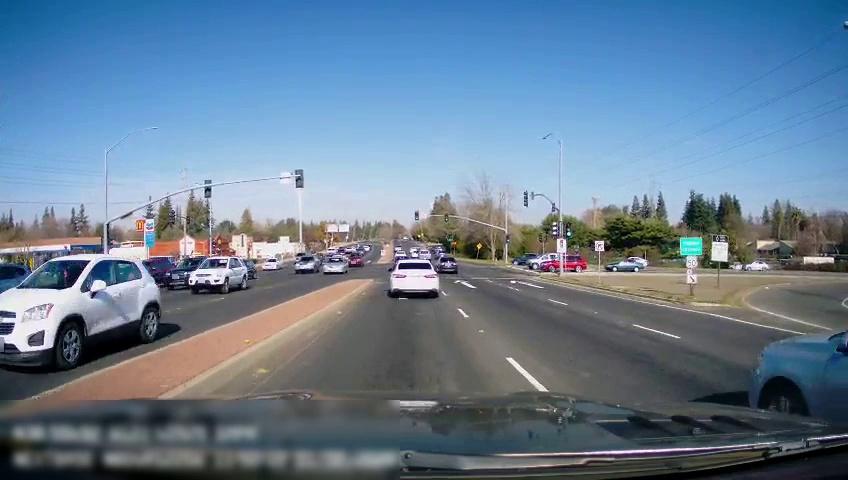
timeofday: Day
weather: Sunny
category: Drivable Space
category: Drivable Space
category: Vehicles | Car
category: Vehicles | SUV
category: Vehicles | SUV
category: Vehicles | SUV
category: Vehicles | Truck
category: Vehicles | SUV
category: Vehicles | SUV
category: Vehicles | SUV
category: Vehicles | Car
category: Vehicles | SUV
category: Vehicles | Car
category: Vehicles | Car
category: Vehicles | Truck
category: Vehicles | Car
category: Vehicles | Car
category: Vehicles | SUV
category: Vehicles | Car
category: Vehicles | Car
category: Vehicles | Car
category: Vehicles | SUV
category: Lanes | Current Lane
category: Lanes | Alternate Lane
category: Lanes | Alternate Lane
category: Lanes | Alternate Lane
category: Lanes | Alternate Lane
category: Traffic | Signs
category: Traffic | Signs
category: Traffic | Lights
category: Traffic | Lights
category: Traffic | Lights
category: Traffic | Lights
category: Traffic | Lights
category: Traffic | Lights